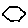
Label: hexagon